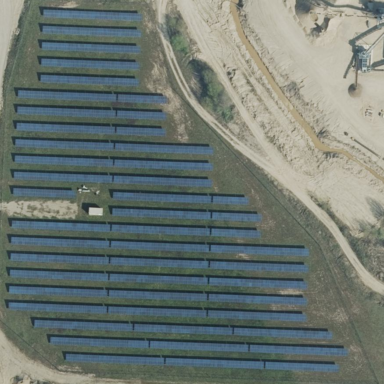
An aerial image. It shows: Solar power generator utilizing photovoltaic technology.